Question: Microsoft provides a .NET API to programatically set cell colors
'''
Excel.Range rng2 = this.Application.get_Range("A1");
rng2.Font.Color = System.Drawing.ColorTranslator.ToOle(System.Drawing.Color.Red);
'''
Is there a way to have two different colors within the
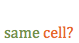
Answer: Yes you can do so for the color of the characters. You can't for the background. Background coloring can only be done on the whole cell
Here is a snippet (the definition of the XlColors enum is omitted)
'''
private static readonly Dictionary<string, XlColors> WordColoring = new Dictionary<string, XlColors>
{
{"linksaf", XlColors.Red},
{"schuin links", XlColors.Red},
{"links aanhouden", XlColors.Red},
{"rechtsaf", XlColors.Greenish},
{"schuin rechts", XlColors.Greenish},
{"rechts aanhouden", XlColors.Greenish},
{"rechtdoor", XlColors.Blue}
};
public void TekstFormatter(Range cell)
{
string text = (cell.Value2 ?? "");
foreach (KeyValuePair<string, XlColors> colorPair in WordColoring)
{
int pos = text.IndexOf(colorPair.Key, StringComparison.OrdinalIgnoreCase);
if (pos != -1)
{
Characters chars = cell.Characters[pos + 1, colorPair.Key.Length];
chars.Font.Color = colorPair.Value;
chars.Font.Bold = true;
}
}
}
'''